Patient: sex F, age 73
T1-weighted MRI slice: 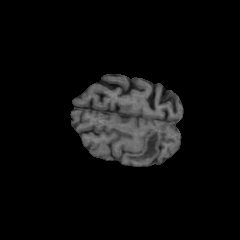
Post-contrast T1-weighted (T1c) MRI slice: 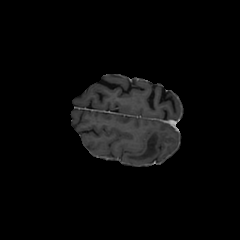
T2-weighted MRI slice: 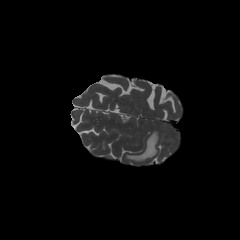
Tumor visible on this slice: yes
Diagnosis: Glioblastoma, IDH-wildtype
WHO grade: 4